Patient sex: M
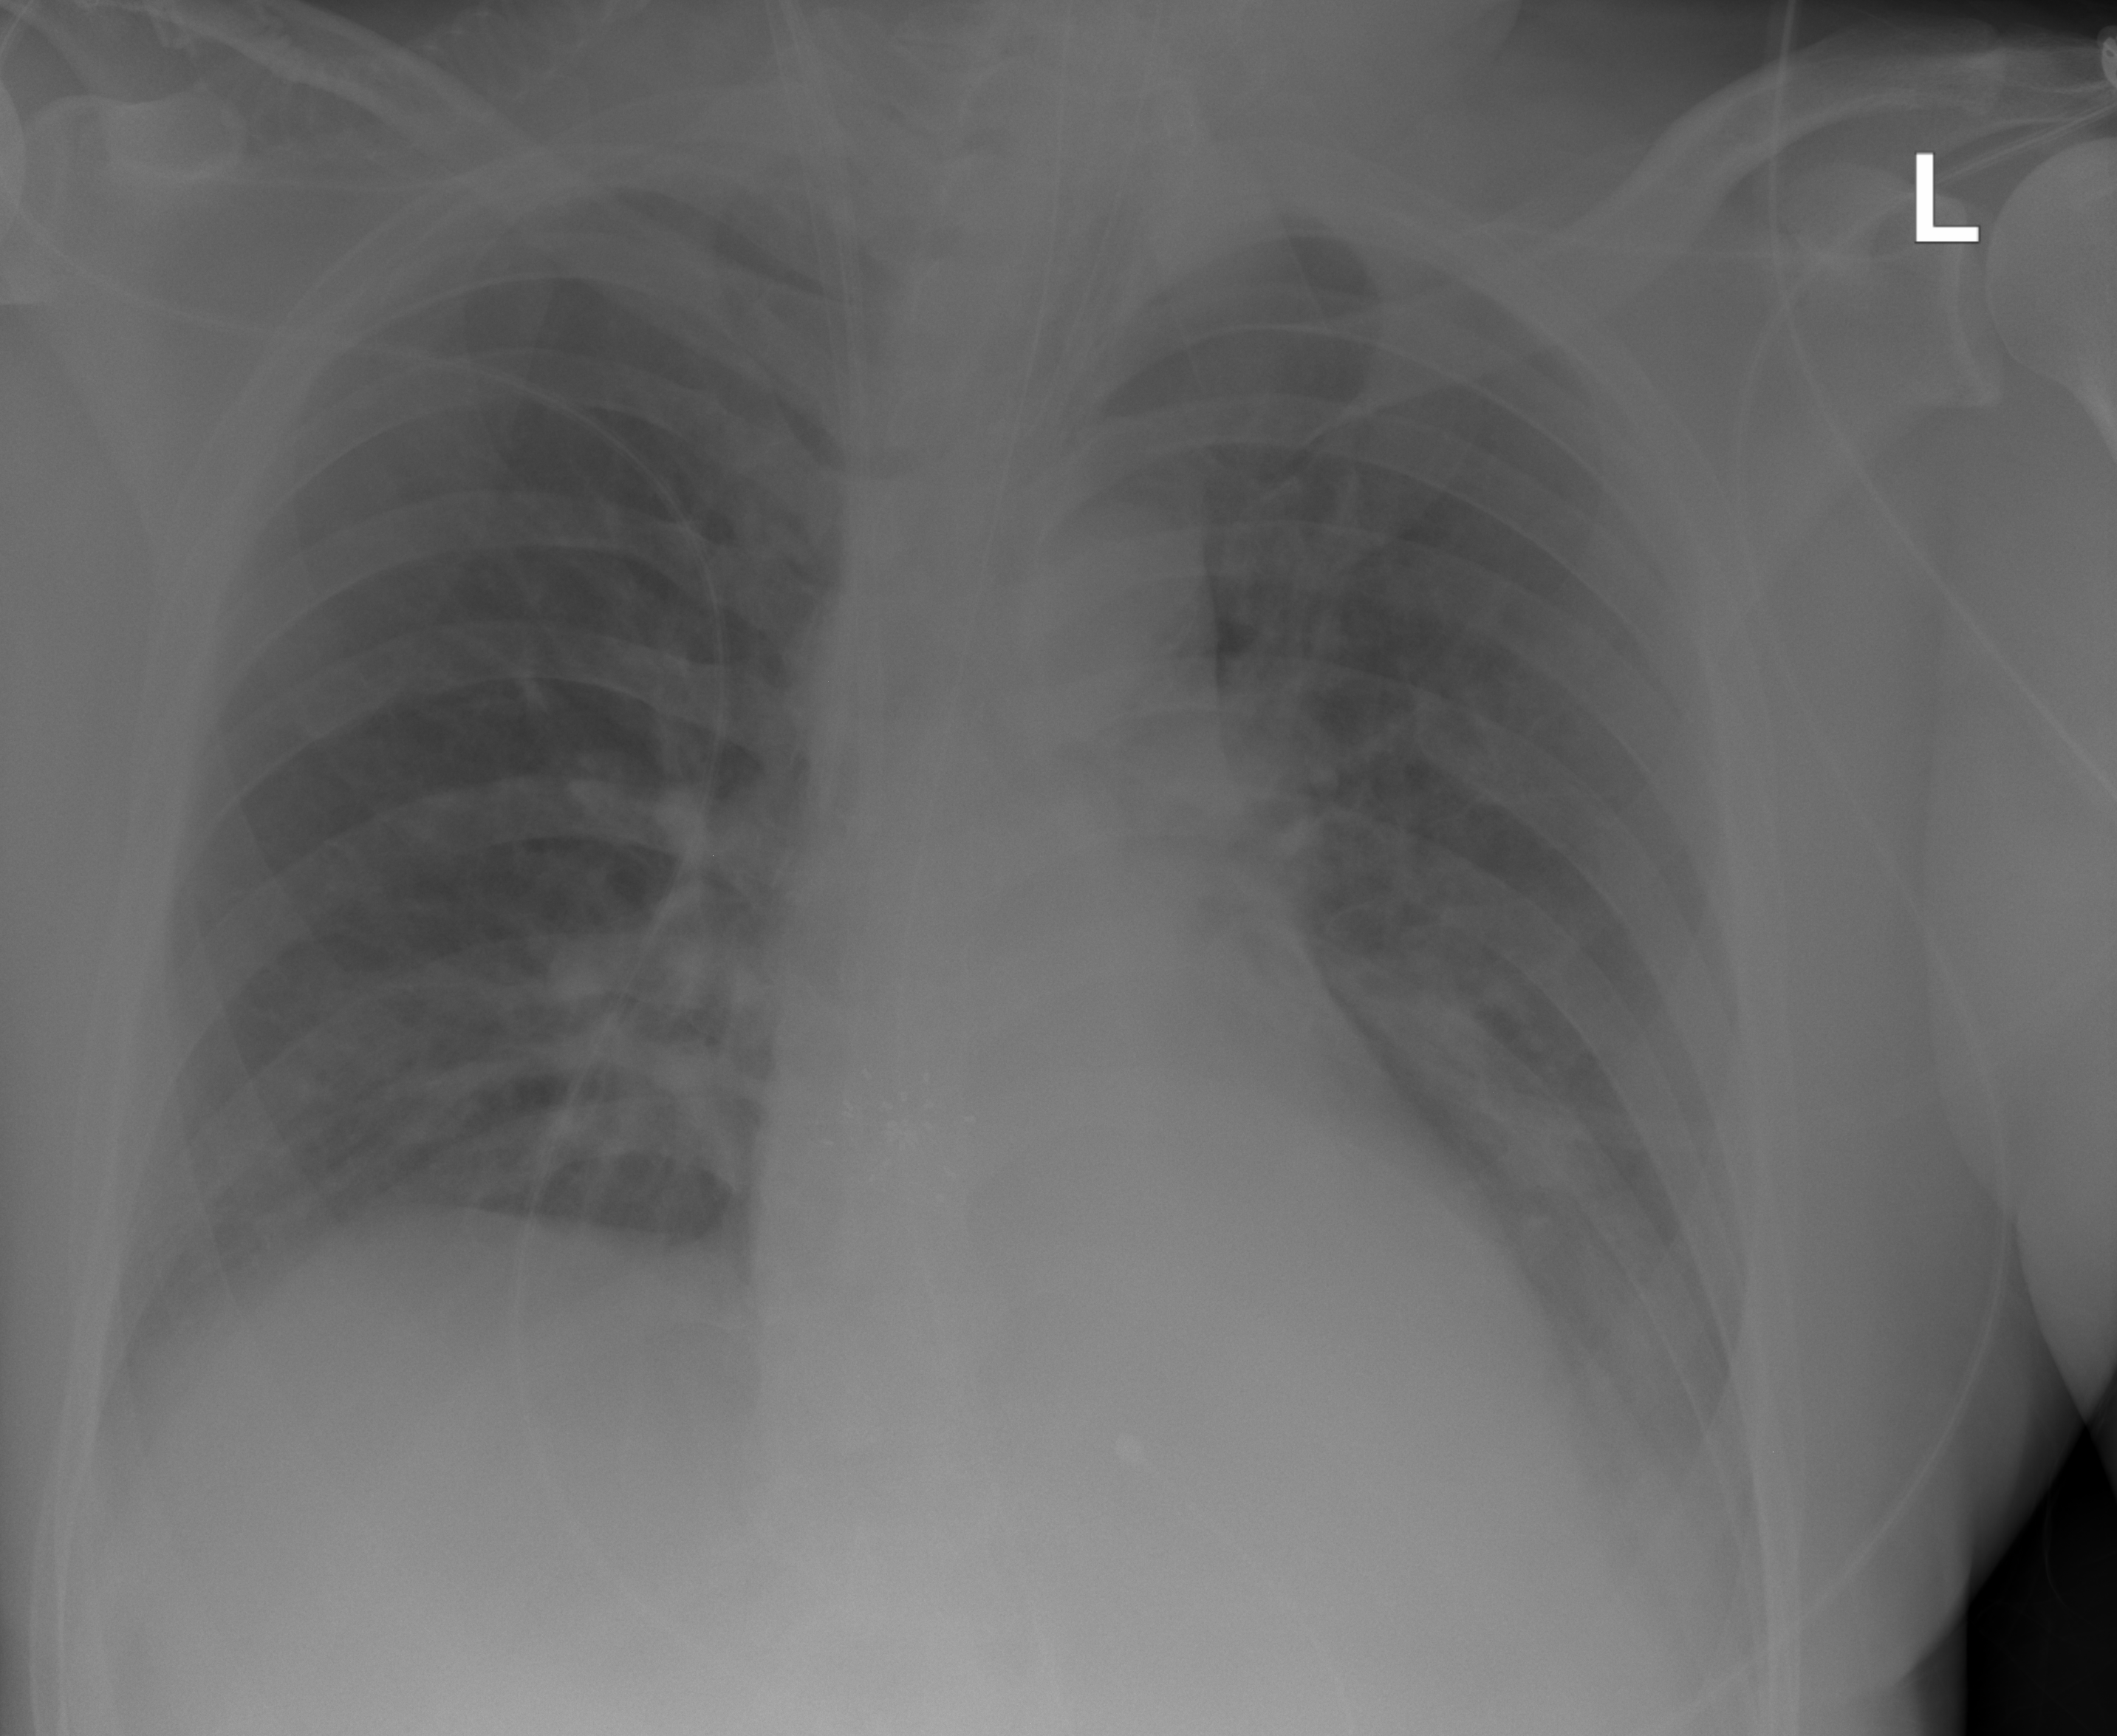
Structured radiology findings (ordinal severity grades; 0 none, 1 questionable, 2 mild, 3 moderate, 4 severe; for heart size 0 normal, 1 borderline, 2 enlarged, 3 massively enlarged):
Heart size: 0
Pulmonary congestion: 0
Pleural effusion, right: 0
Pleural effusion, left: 2
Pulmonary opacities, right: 0
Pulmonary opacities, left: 2
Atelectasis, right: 0
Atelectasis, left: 2